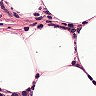
Metastatic tissue present: no